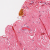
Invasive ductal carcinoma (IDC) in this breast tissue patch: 0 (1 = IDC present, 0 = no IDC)